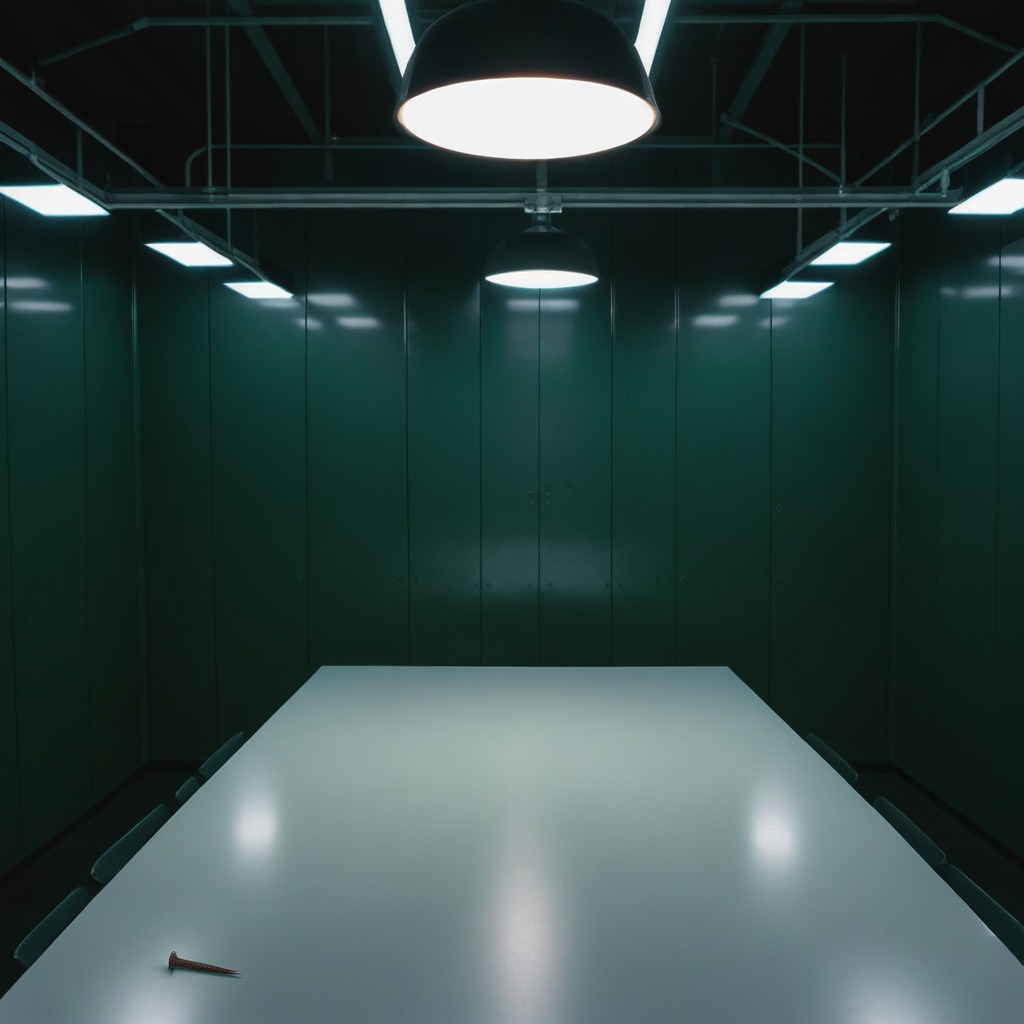
A nail is lying on a clean empty table in a railway signal maintenance room.